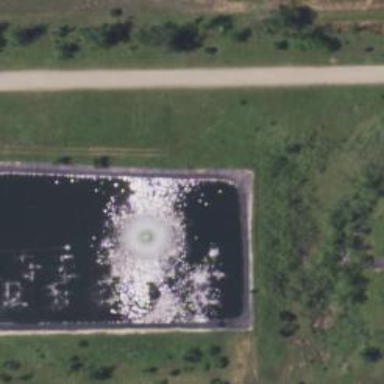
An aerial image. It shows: Basin containing waste water. It is natural water feature.